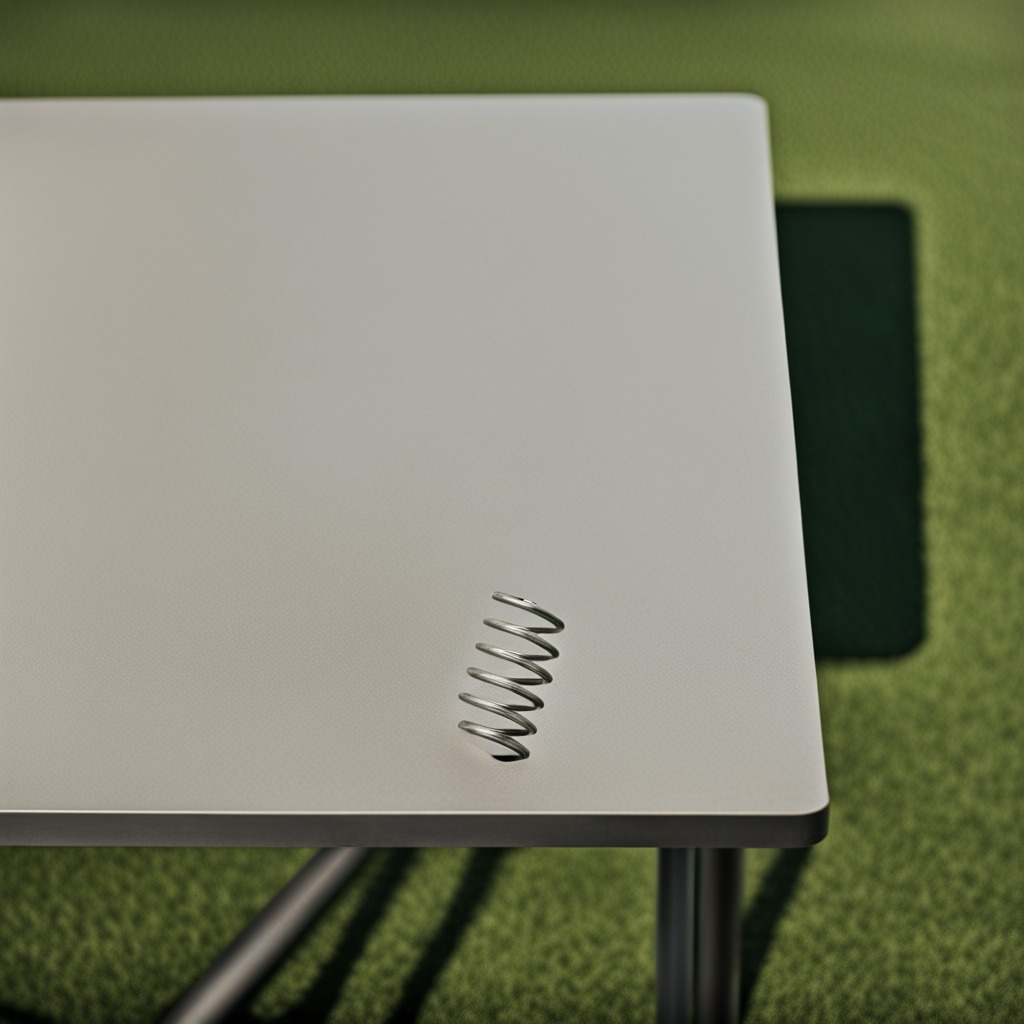
A coiled metal spring is lying on a clean utility table in a temporary outdoor tool station.